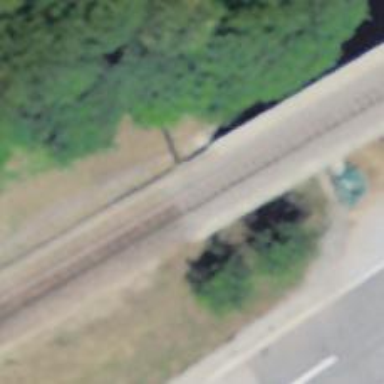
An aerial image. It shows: Narrow-gauge railway bridge with electrified contact line for single track.